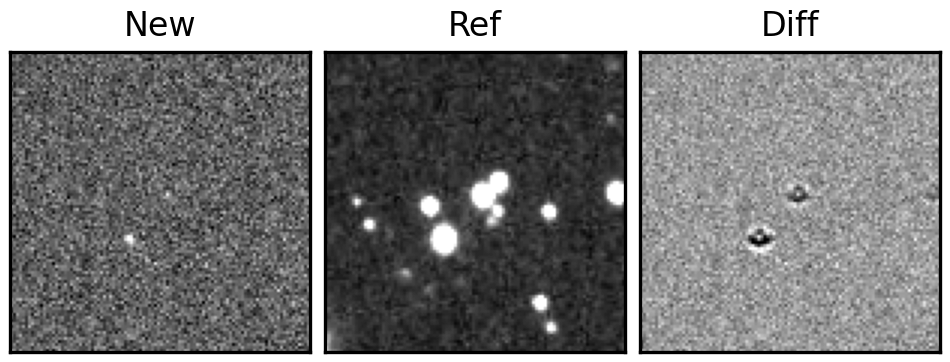
Label: bogus